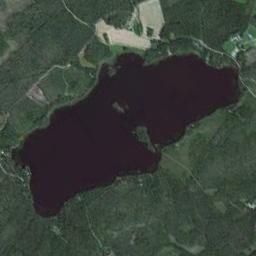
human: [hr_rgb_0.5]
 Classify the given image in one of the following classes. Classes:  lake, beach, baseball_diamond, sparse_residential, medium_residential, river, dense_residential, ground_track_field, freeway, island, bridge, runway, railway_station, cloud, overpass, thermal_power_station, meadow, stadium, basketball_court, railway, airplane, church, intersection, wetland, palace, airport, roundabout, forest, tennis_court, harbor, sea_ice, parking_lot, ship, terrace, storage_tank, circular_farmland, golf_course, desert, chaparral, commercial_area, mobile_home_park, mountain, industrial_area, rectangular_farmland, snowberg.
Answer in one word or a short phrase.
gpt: lake